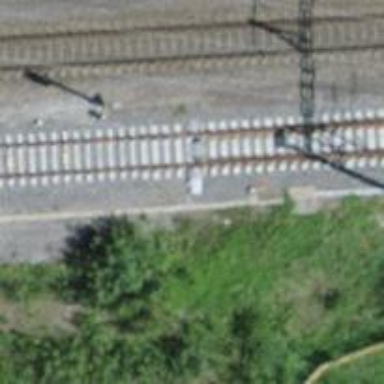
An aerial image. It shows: Railway switch with the turnout side on the left.